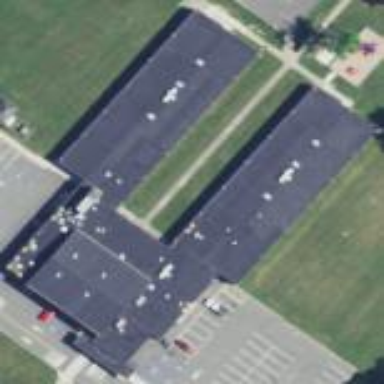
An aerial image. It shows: School building.